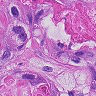
Metastatic tissue present: yes